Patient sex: F
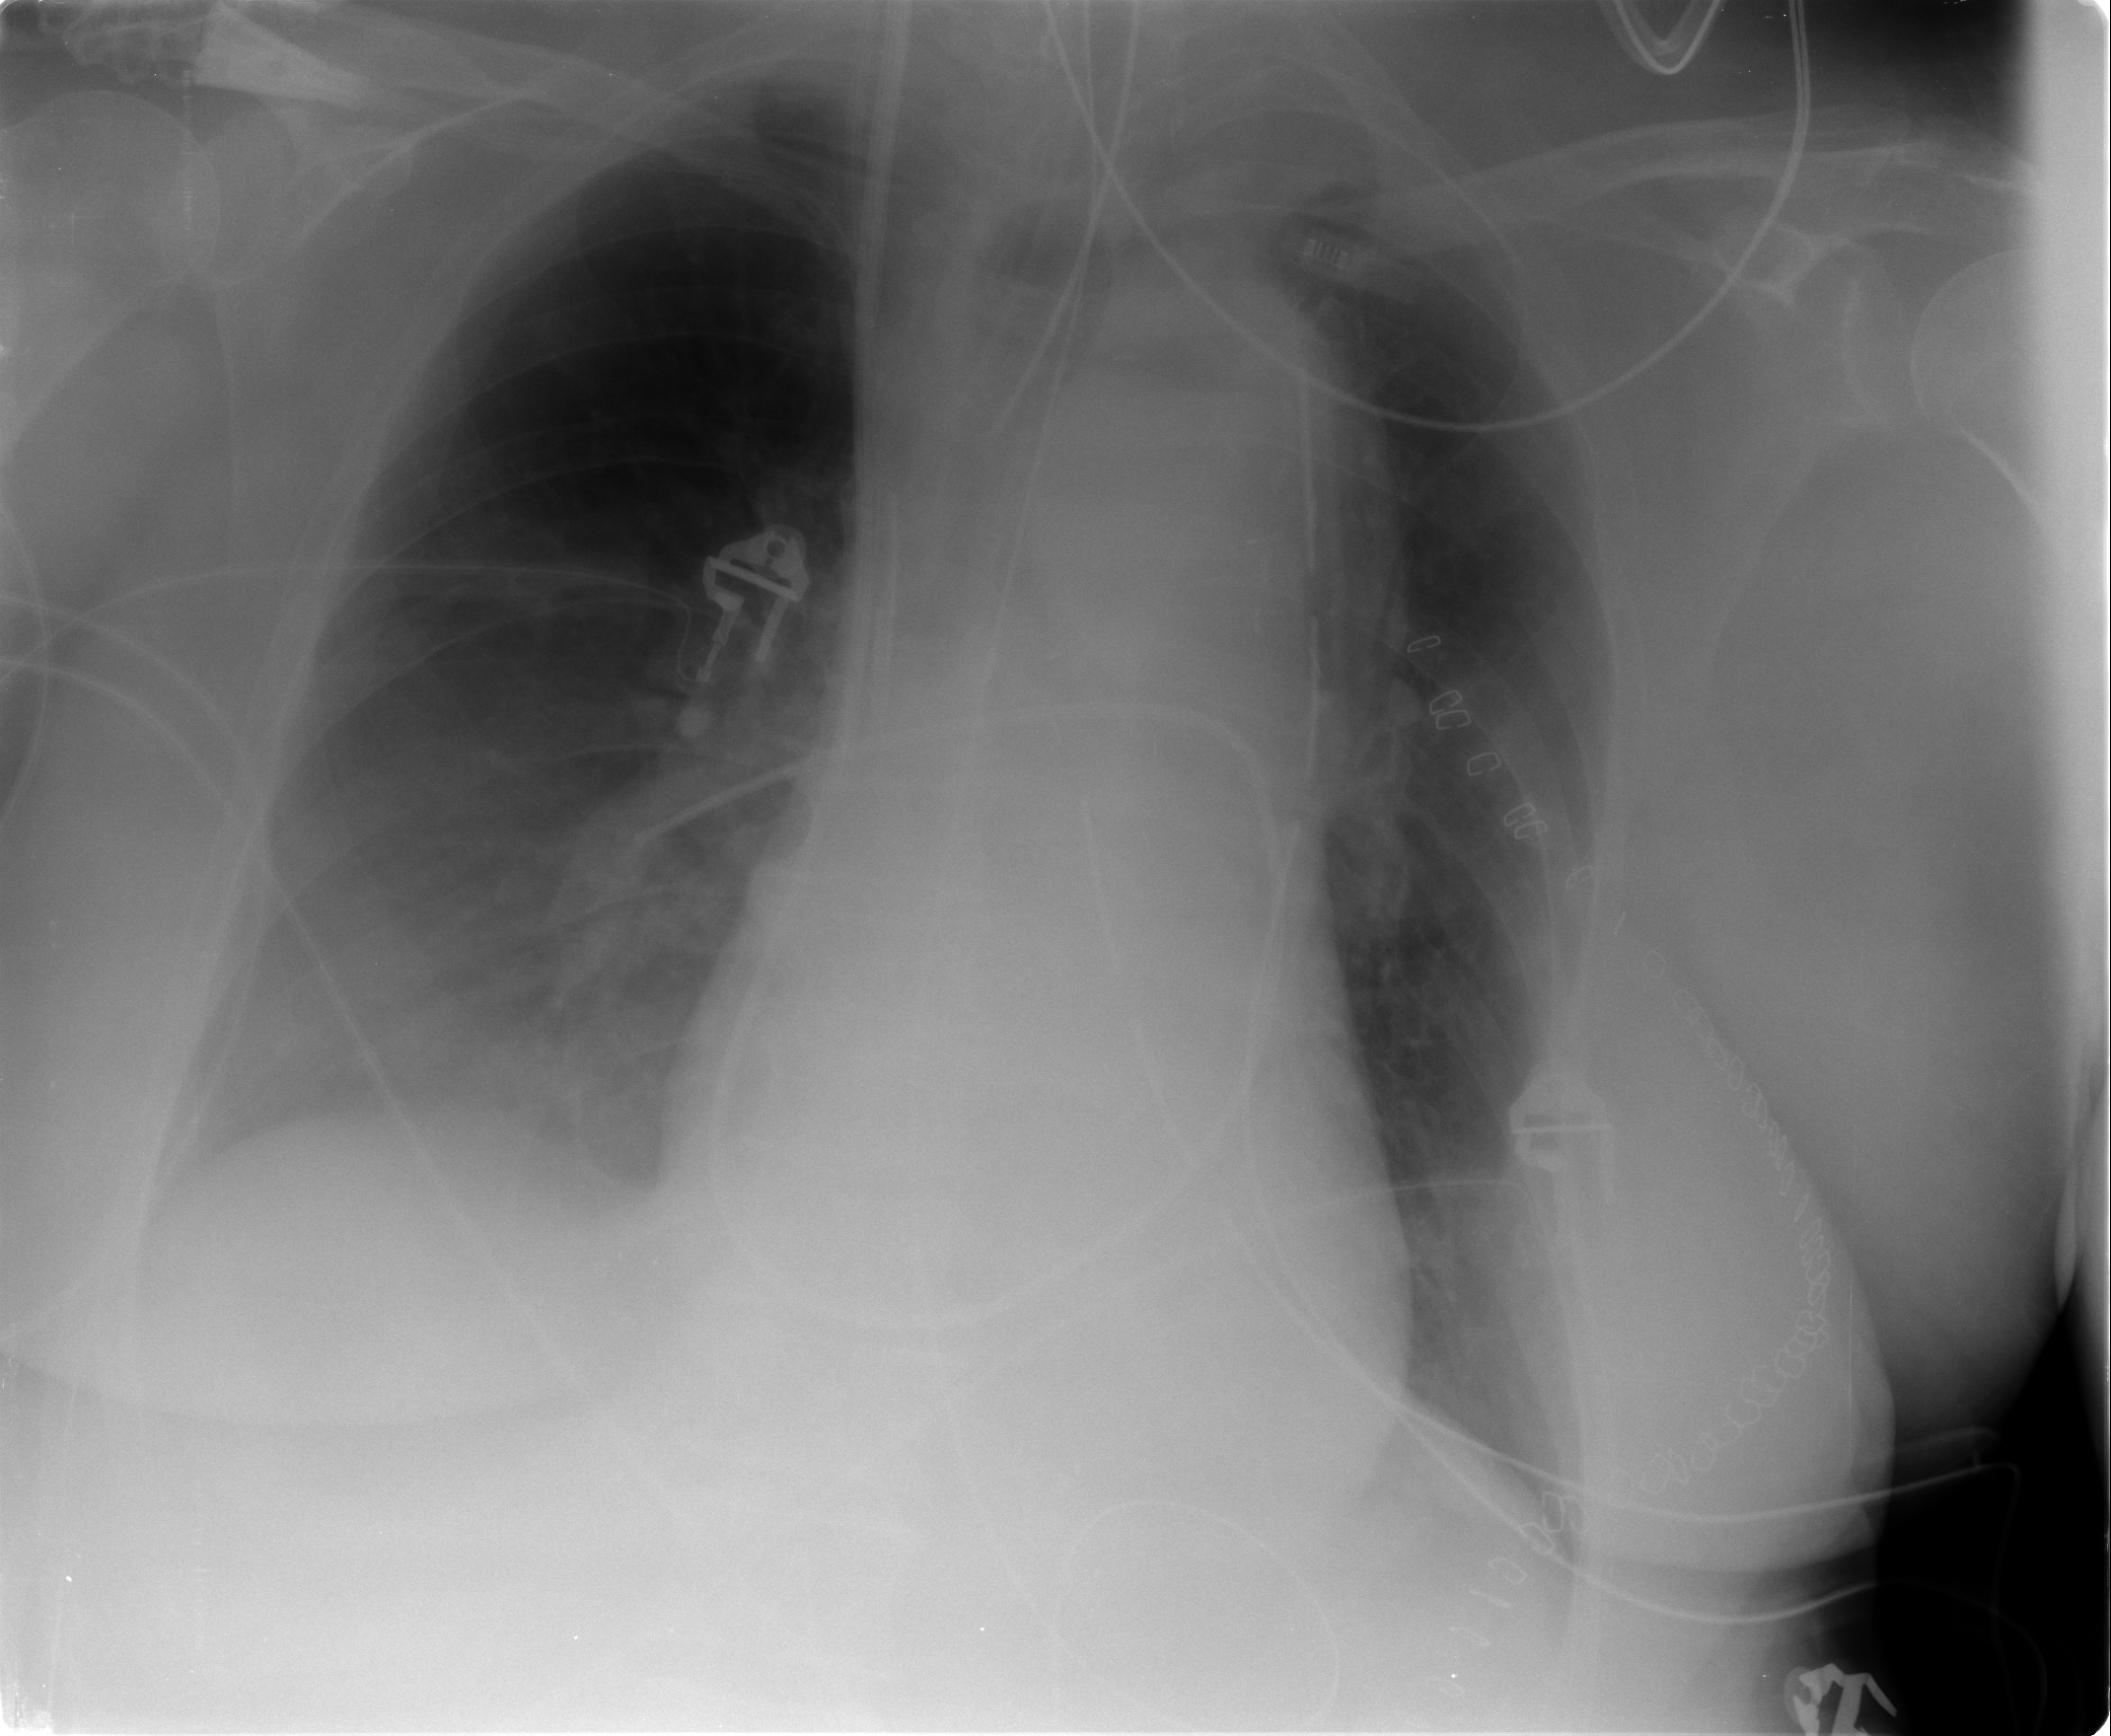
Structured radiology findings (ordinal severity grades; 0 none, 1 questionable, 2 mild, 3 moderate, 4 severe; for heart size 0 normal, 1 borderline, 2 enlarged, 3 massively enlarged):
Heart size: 0
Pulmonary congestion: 0
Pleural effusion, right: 2
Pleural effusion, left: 0
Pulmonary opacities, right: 0
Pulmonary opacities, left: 0
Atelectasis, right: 2
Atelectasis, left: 2